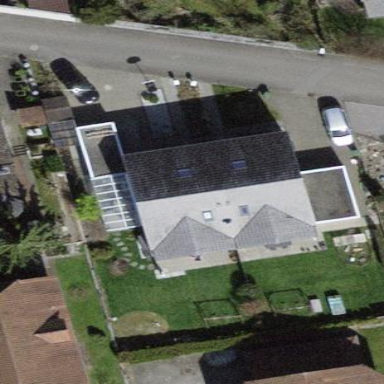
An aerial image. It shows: Building with tiled roof.